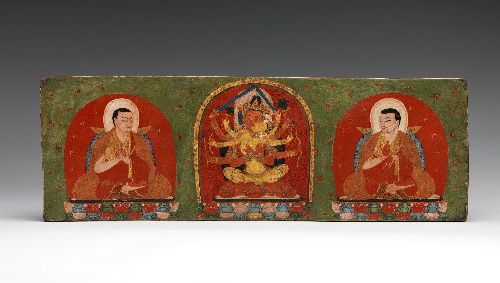
Date: late 13th century
Object type: Book cover
Classification: Paintings
Medium: Distemper on wood
Culture: Tibet
Dimensions: 16 3/4 x 5 5/8 in. (42.5 x 14.3 cm)
Department: Asian Art
Credit line: Harris Brisbane Dick Fund and Louis V. Bell Fund, 1998
Accession year: 1998
Repository: Metropolitan Museum of Art, New York, NY
Tags: Buddhism|Couples|Men|Deities